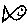
Label: fish